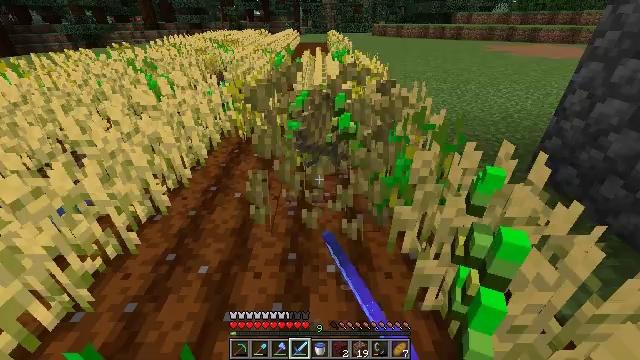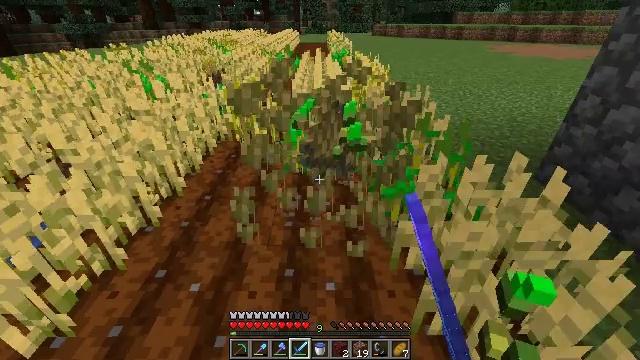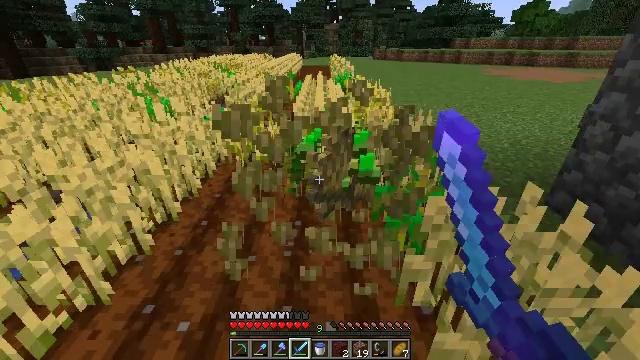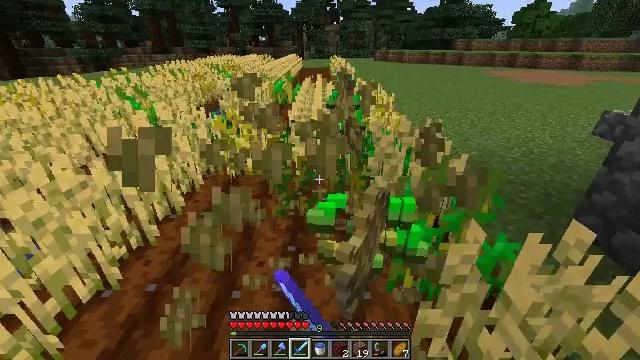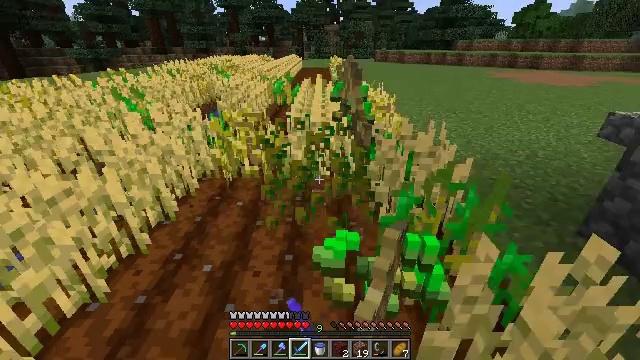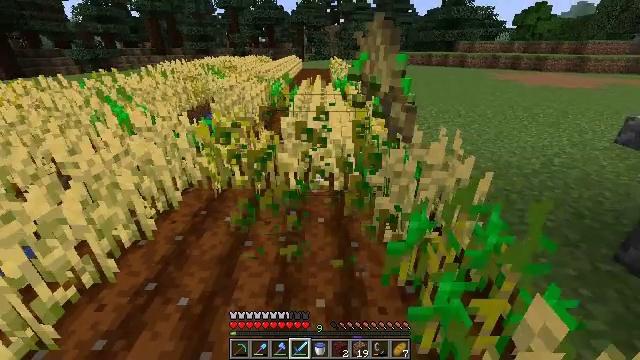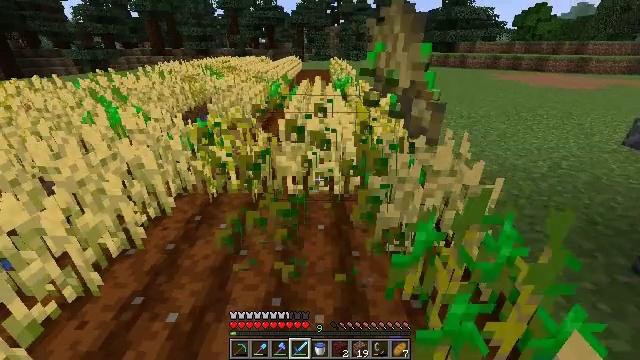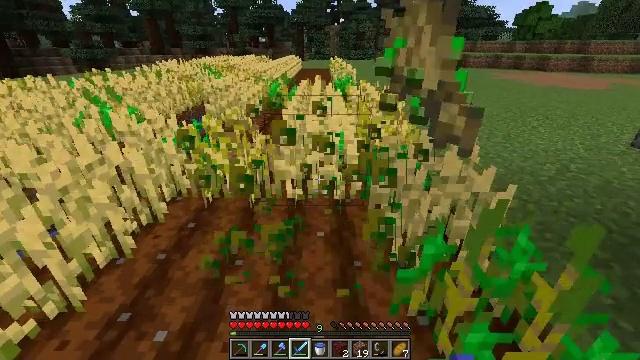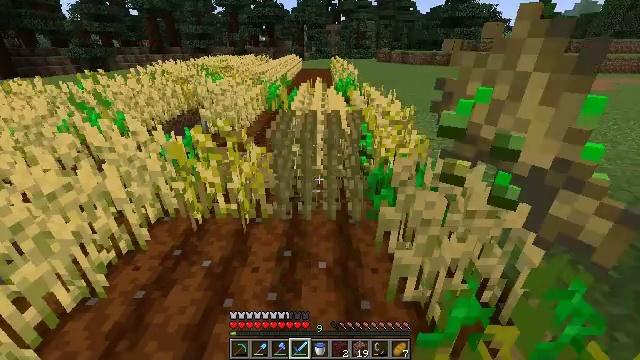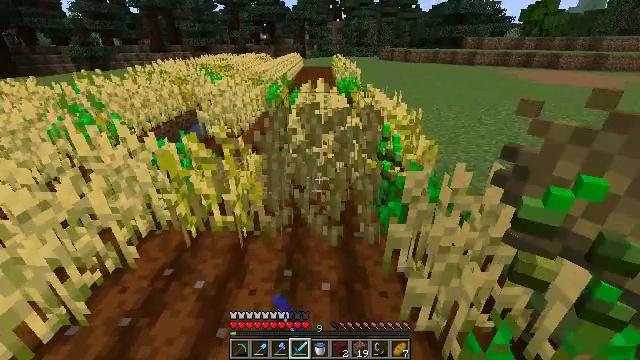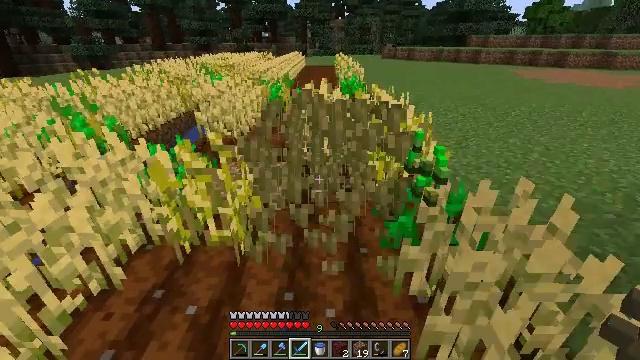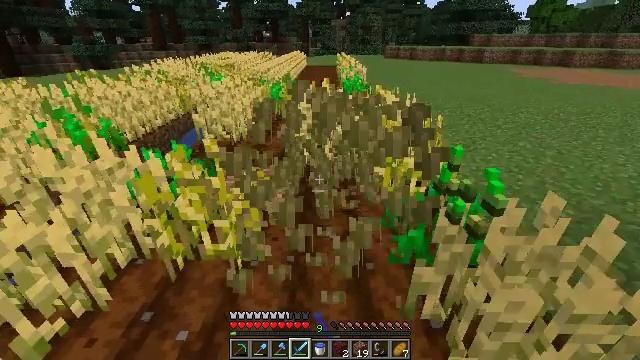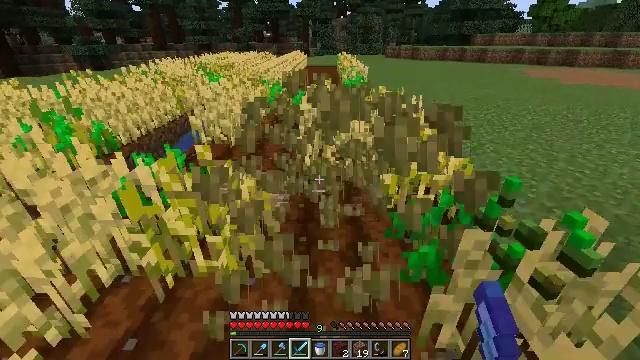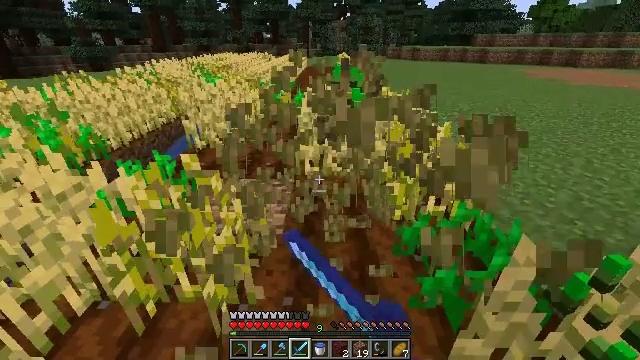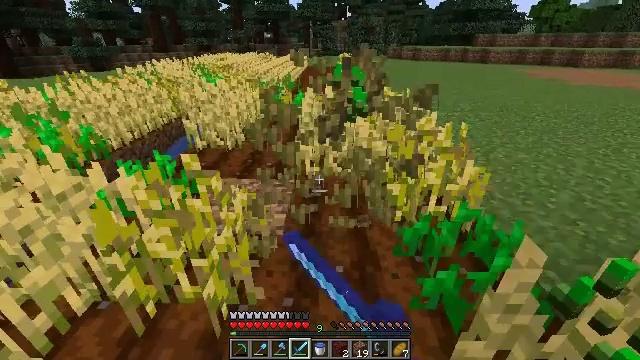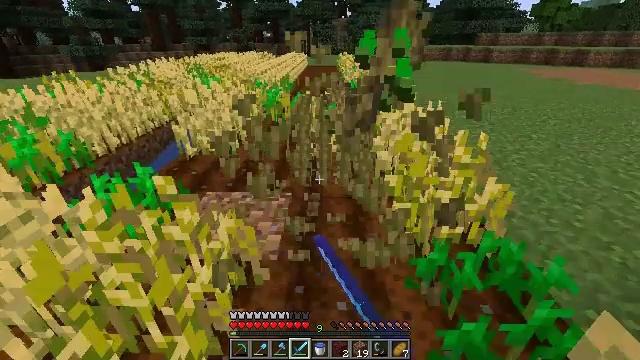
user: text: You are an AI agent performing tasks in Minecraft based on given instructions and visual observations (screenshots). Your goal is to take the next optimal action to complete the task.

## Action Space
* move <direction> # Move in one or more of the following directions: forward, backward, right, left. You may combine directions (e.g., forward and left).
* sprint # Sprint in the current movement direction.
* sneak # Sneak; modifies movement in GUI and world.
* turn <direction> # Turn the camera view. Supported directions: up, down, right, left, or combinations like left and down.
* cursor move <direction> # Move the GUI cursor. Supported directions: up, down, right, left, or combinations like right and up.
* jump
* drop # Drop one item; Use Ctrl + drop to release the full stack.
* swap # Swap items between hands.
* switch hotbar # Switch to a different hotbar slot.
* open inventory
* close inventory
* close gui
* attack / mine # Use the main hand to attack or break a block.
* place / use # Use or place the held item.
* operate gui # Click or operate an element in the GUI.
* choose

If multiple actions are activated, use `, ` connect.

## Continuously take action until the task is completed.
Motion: motion action
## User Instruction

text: Get wheat from the farmland.
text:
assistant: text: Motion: move forward, attack / mine
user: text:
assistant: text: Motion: move forward, turn up, attack / mine
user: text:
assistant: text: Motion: move forward
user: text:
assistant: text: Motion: move forward
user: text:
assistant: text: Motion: move forward
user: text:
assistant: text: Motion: move forward
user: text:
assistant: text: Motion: move forward
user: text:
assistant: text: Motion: move forward, attack / mine
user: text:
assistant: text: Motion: move forward, attack / mine
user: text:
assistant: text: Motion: move forward, attack / mine
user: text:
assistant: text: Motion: move forward, attack / mine
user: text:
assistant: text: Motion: move forward, attack / mine
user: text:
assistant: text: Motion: move forward, attack / mine
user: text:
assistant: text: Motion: move forward, attack / mine
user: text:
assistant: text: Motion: move forward, attack / mine
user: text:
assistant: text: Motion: move forward, attack / mine
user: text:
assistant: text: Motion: move forward, attack / mine
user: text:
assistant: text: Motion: move forward, attack / mine
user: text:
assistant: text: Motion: move forward, attack / mine
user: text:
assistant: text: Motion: move forward, attack / mine
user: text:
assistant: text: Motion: move forward, attack / mine
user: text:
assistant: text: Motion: move forward, attack / mine
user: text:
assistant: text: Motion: move forward, attack / mine
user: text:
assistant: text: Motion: move forward, attack / mine
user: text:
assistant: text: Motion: move forward, attack / mine
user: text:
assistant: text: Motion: move forward, attack / mine
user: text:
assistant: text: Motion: move forward, attack / mine
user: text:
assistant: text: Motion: no_op
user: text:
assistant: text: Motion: turn right and down
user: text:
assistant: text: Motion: turn right and down